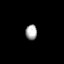
Tissue: prostate
Cell type: Myeloid cells
Senescence score: 0.7285
Nuclear area (px): 170
Mean DAPI intensity: 169.035